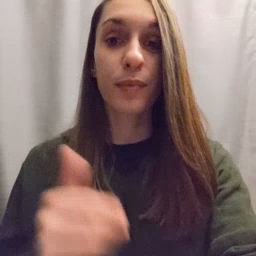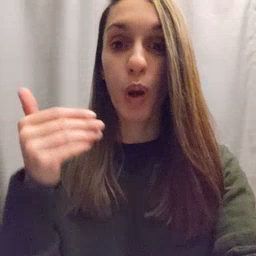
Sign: close